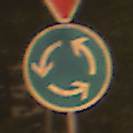
Verkehrszeichen: Kreisverkehr
Zusatzzeichen oben: VorfahrtGewaehren
Umgebung: Outdoor, Urban
Tageszeit: Night
Wetter: Clear
Licht: Artificial
Jahreszeit: NotSpecified
Kontrast: HighContrast